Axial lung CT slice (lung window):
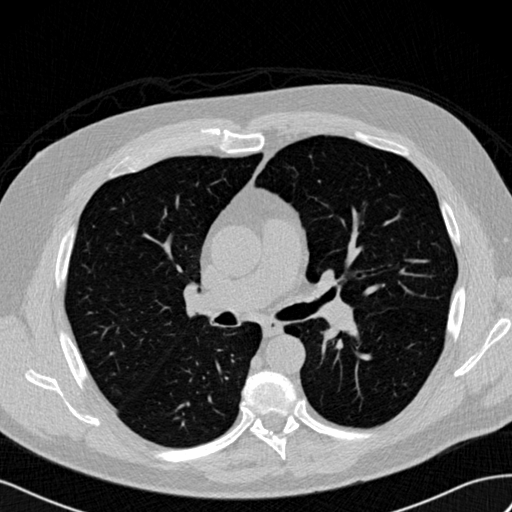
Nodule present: no